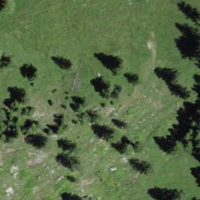
EUNIS habitat code: 26
Species observed at this site:
Thanasimus formicarius